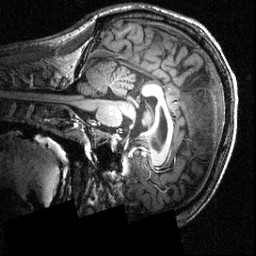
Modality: T1w
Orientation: sagittal
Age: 26
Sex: male
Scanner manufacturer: siemens
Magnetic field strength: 3.951 T
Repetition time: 1.5 s
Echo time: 0.00335 s